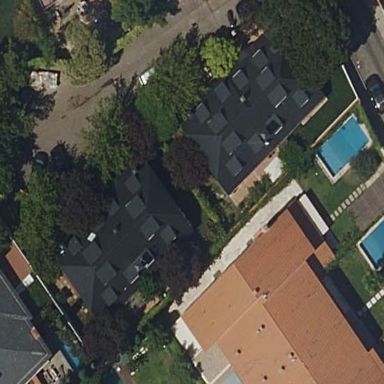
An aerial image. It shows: Terrace building.